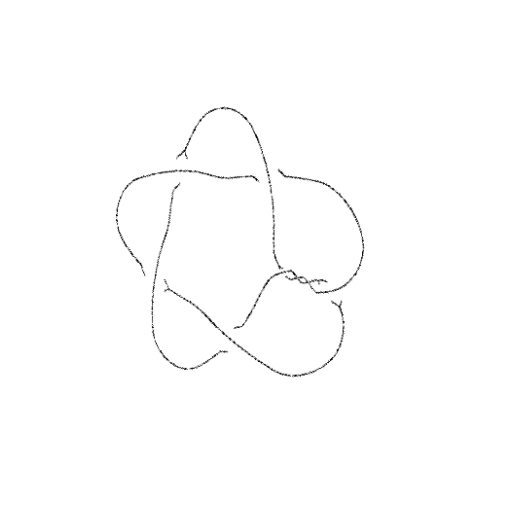
Crossing number: 8